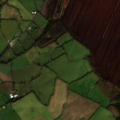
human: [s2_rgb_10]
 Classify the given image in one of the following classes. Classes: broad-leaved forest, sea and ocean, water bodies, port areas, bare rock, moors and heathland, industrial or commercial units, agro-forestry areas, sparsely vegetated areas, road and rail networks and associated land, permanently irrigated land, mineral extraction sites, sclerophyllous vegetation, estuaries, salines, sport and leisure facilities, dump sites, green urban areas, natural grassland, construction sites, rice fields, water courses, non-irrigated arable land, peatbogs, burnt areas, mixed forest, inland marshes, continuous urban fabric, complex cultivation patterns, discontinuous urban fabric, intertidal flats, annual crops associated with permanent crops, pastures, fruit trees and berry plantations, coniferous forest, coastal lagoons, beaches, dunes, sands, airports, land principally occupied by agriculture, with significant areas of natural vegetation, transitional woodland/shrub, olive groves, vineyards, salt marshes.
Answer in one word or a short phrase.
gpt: pastures, peatbogs